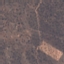
Land use / land cover class: HerbaceousVegetation